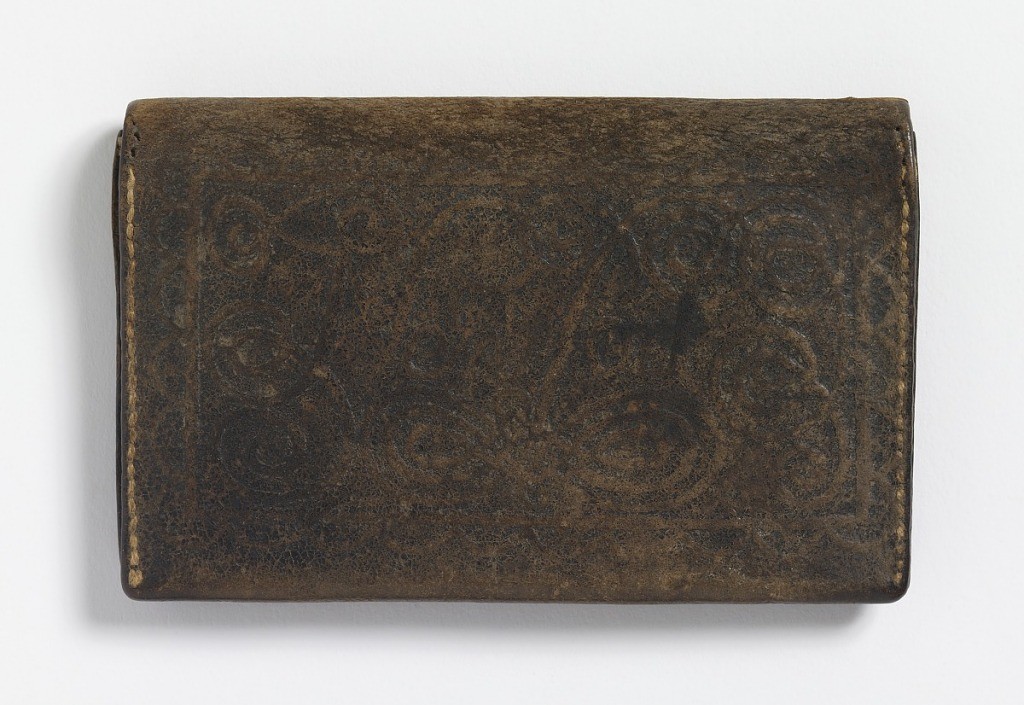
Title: Purse
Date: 18th century
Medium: leather Technique: stamped
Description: Rectangular wallet, stamped leather, in elaborate swirling lines making up undecipherable initials on one side and the words NEW YORK on the other side.